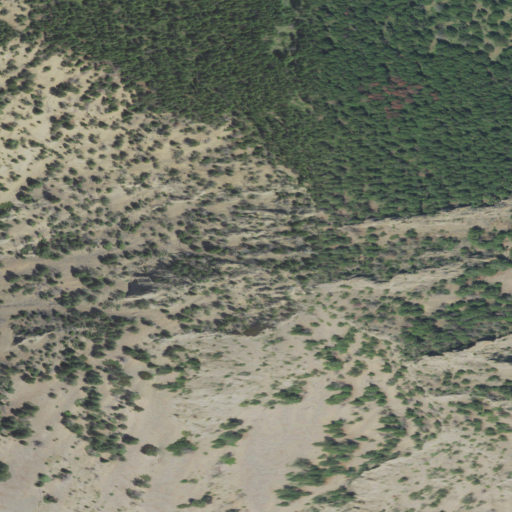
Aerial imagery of mountain in Montana named Finigan Mountain containing evergreen forest, grassland, and shrub